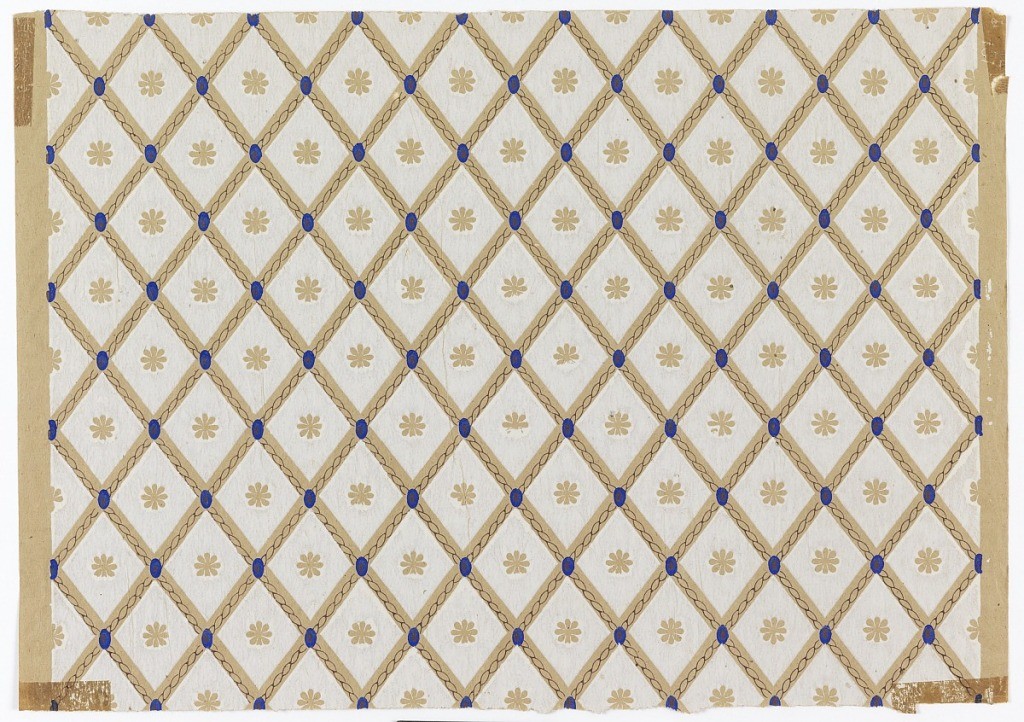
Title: Sidewall
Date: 1840–60
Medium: Machine-printed on ungrounded paper
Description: Diamond trellis design with inset floral motif. b) Deep blue oval at grid intersections, with connecting rope twist or cable molding. Printed in blue, white and possibly black on ungrounded tan paper. a) is a much smaller piece of the same design, printed in gray with green ovals.